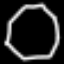
Label: octagon